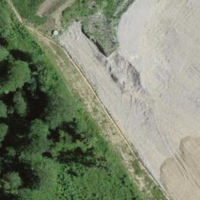
EUNIS habitat code: 44
Species observed at this site:
Cirsium vulgare